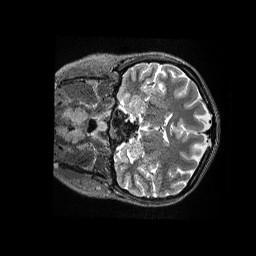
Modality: T2w
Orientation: coronal
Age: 21
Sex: female
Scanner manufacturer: siemens
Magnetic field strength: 3 T
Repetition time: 3.2 s
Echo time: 0.564 s